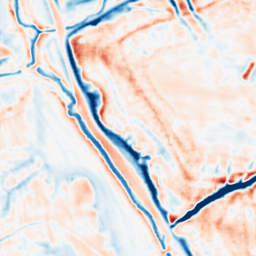
Category: multiscale
Decomposition family: dog_multiscale
Decomposition parameters: sigma_ratio: 1.4
n_scales: 5
base_sigma: 1
Upsampling method: sinc_blackman
Upsampling parameters: scale: 4
kernel_size: 8
Upsampling scale: 4